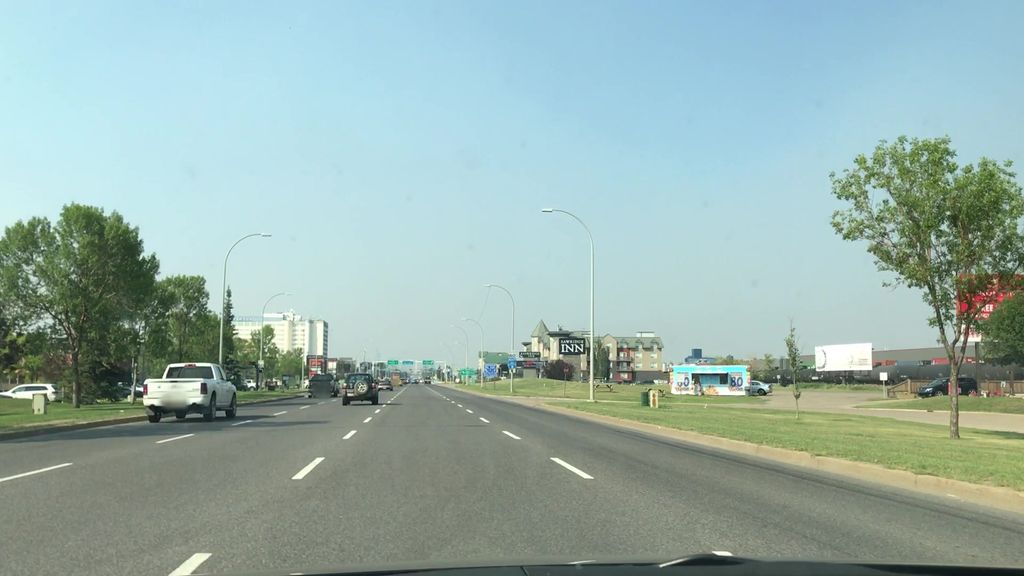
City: edmonton